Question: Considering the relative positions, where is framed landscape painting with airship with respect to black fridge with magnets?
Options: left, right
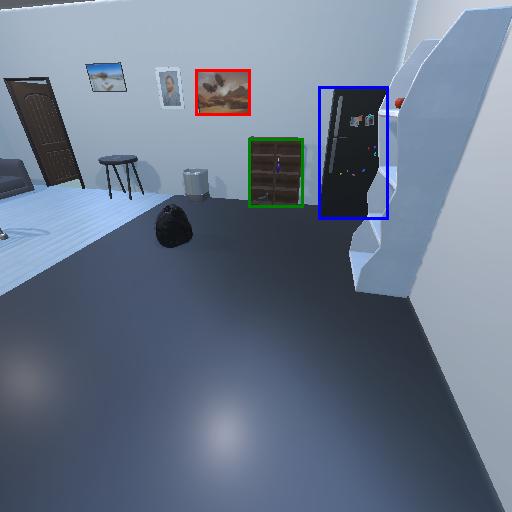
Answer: left